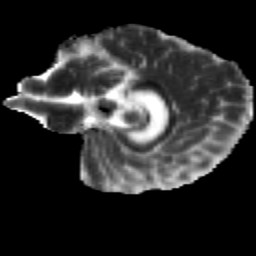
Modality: MD
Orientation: sagittal
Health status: healthy
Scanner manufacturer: siemens
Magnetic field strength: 3 T
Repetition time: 12 s
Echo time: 0.092 s